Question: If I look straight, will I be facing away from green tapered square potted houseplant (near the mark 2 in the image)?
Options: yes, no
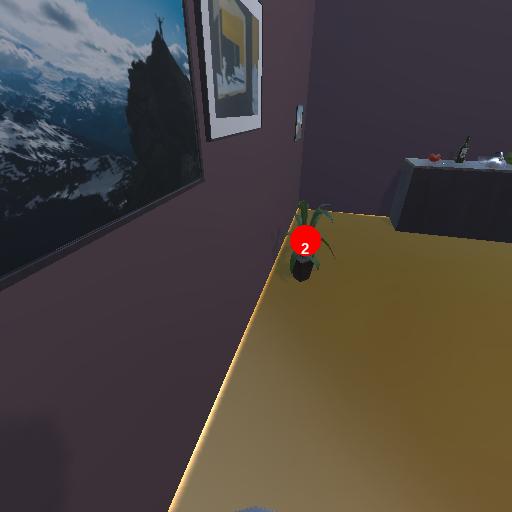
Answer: yes